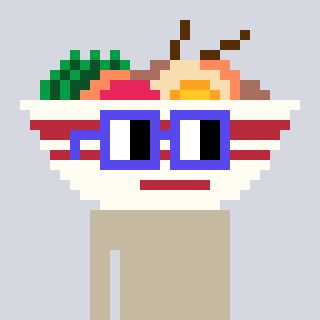
a pixel art character with square blue glasses, a noodles-shaped head and a grayscale-colored body on a cool background